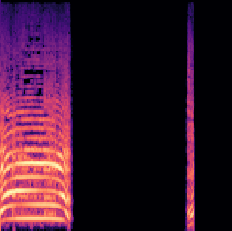
Sound class: Cow